Question: I have a graph that displays the count of files in a directory. I need the exact number of files in the graph but I cannot find that feature in the Zabbix configuration.
Any suggestions?

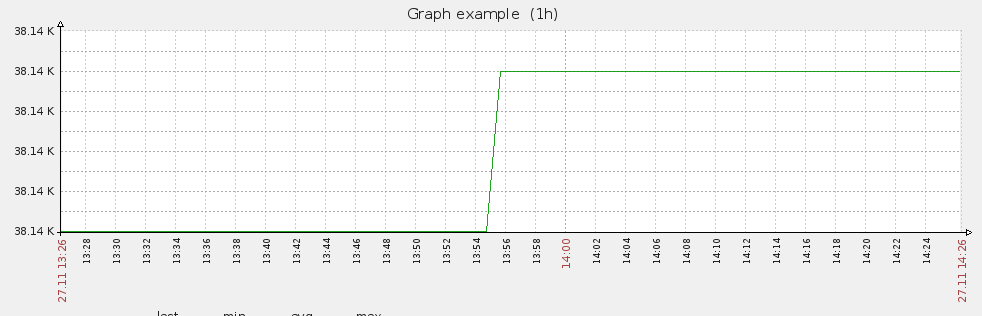
Answer: I've just found answer.
We need to change ZBX_UNITS_ROUNDOFF_UPPER_LIMIT in /include/defines.inc.php - It is responsible for number of digits after comma, when value is greater than roundoff threshold. By default it is 2.